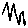
Label: zigzag